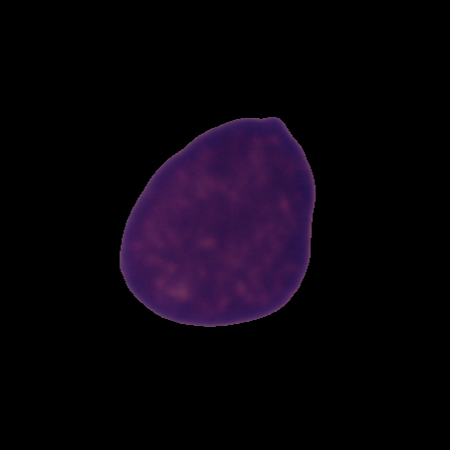
Label: cancer